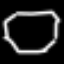
Label: octagon